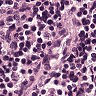
Metastatic tissue present: no